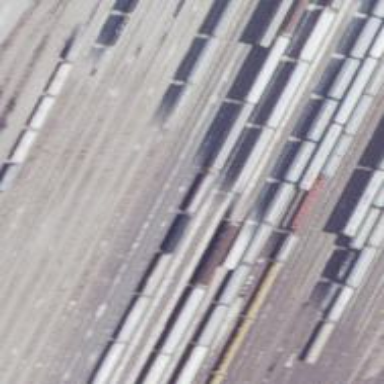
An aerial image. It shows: View of railway yard.